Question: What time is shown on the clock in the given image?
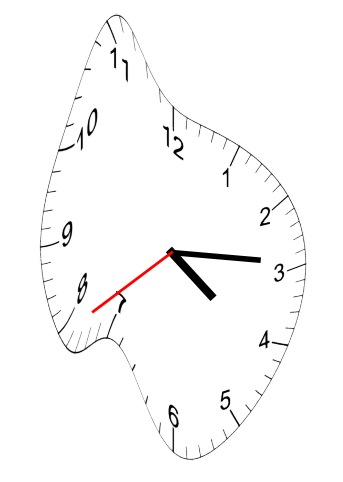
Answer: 04:14:39